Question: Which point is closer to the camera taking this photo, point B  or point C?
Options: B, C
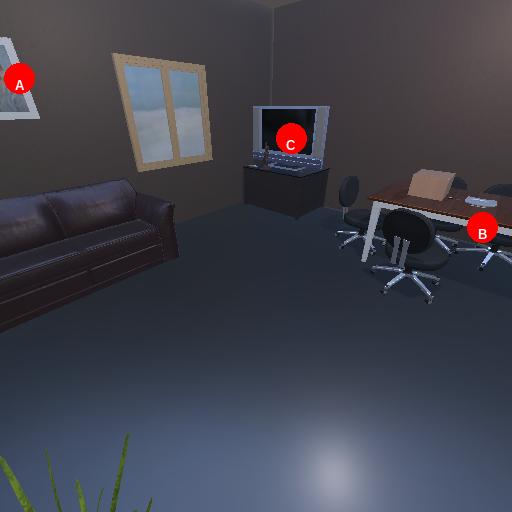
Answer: B